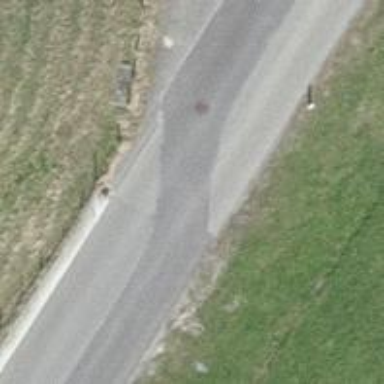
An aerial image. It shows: Asphalt road classified as tertiary.